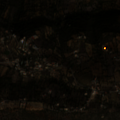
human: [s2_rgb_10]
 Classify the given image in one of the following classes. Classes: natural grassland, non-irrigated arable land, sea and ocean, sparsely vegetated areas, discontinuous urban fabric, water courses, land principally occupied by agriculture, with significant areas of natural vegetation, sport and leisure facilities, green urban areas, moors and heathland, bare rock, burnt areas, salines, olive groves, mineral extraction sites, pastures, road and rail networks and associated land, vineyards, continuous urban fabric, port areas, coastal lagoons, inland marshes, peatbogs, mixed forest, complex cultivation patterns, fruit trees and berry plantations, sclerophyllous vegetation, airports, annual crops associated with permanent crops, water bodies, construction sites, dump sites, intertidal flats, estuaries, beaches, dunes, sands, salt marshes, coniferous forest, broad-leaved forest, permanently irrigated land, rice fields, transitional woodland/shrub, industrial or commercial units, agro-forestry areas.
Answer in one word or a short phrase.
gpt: olive groves, sclerophyllous vegetation, transitional woodland/shrub